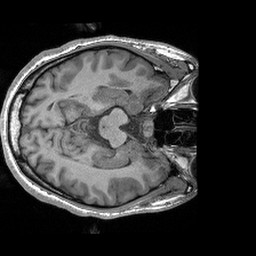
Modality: T1w
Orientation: axial
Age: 21
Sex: female
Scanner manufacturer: siemens
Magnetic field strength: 3 T
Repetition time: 2.4 s
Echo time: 0.00191 s